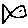
Label: fish